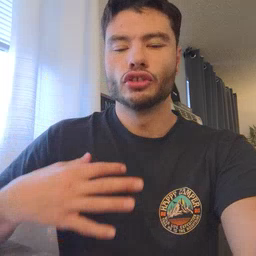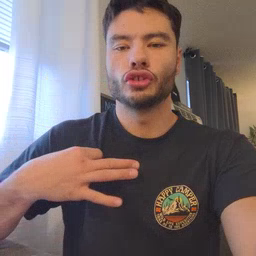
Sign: shirt